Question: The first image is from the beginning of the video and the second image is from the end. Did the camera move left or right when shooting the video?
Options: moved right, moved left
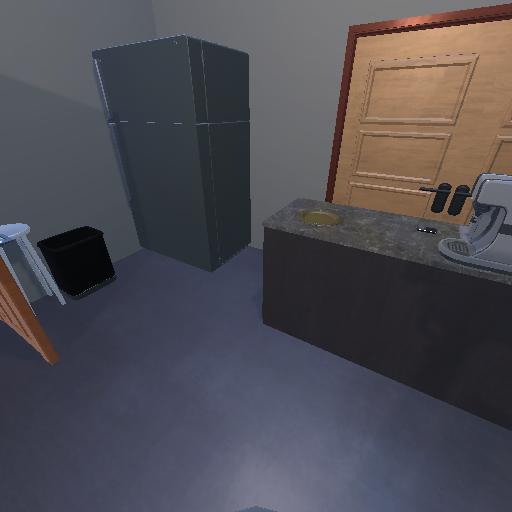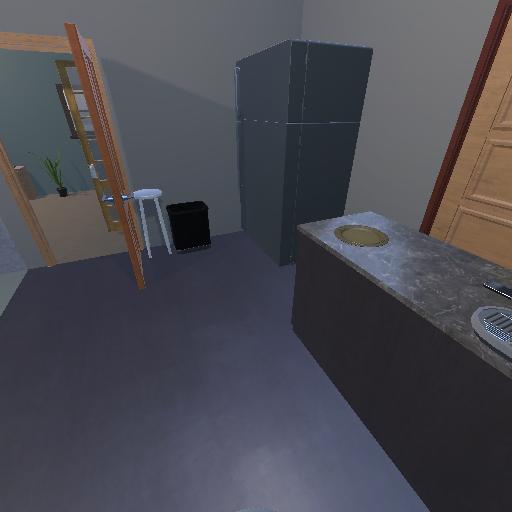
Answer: moved right